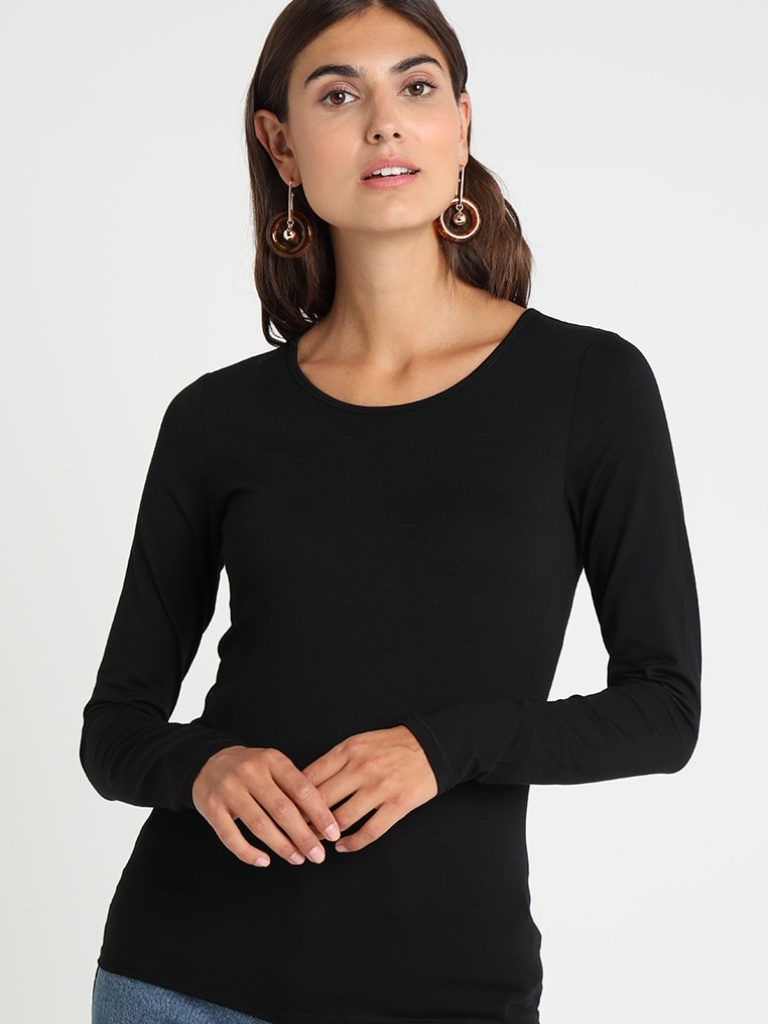
cotton tight a long-sleeved with the sleeves down hip length Fully Tucked in crew top